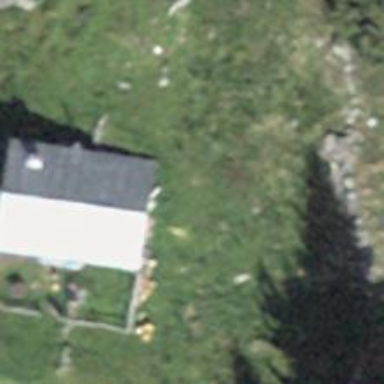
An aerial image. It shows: Wilderness hut located in building.